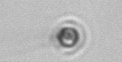
Label: flagellate